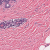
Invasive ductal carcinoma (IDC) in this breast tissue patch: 0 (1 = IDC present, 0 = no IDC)